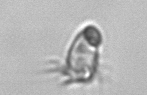
Label: Paratontonia_gracillima